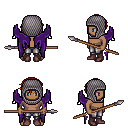
a pixel art fantasy rpg character, male body template, human, dark skin, purple wings, metal pants, brunette short bangs hairstyle, chain hood, maroon shoes, spear, four views (front, back, left, right), 2x2 character sprite sheet, small pixel art, hard edges, no anti-aliasing